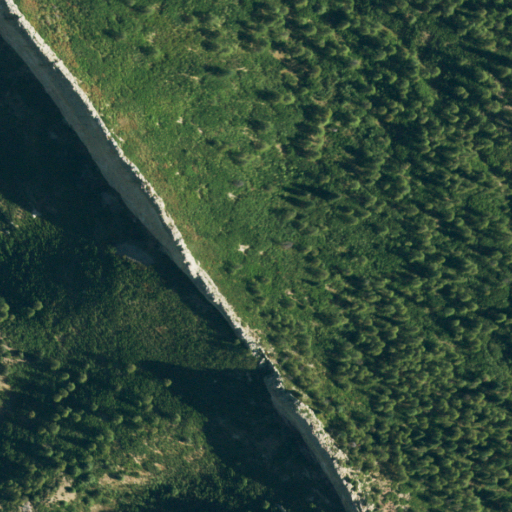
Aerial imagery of ridge(s) in Colorado named Devils Stairsteps containing deciduous forest, shrub, and evergreen forest